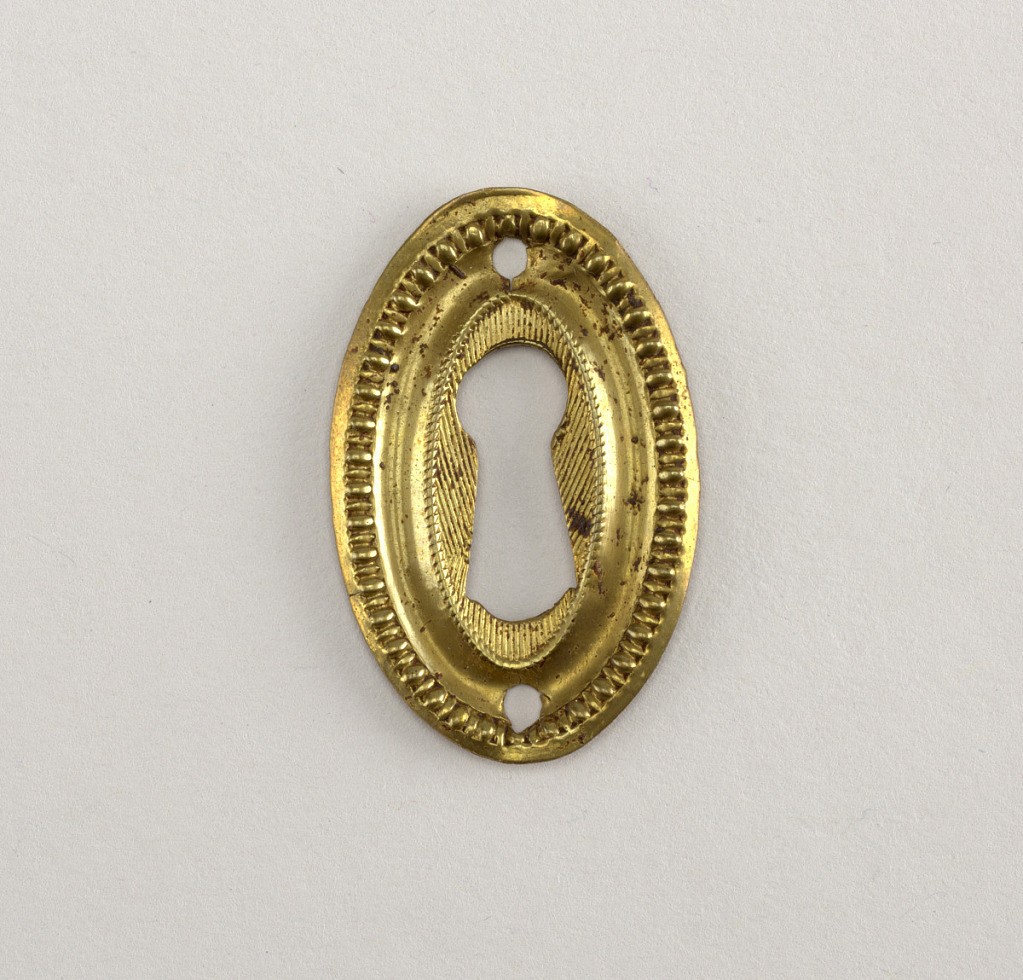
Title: Escutcheon
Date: ca. 1790
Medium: Brass
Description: Elliptical, with repoussé mouldings surrounding keyhole.